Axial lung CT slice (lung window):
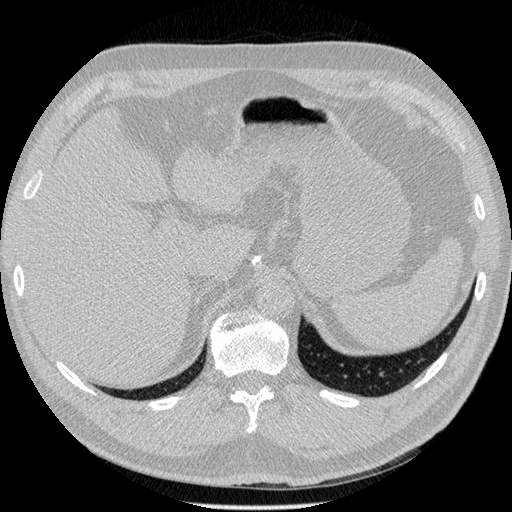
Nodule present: no